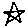
Label: star